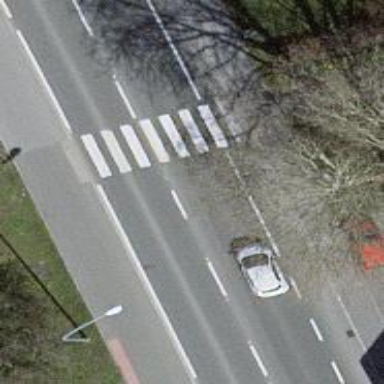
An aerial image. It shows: Uncontrolled zebra crossing with white markings on the road.